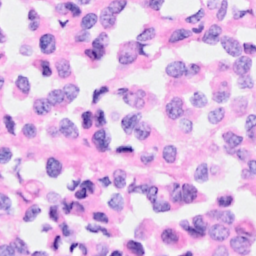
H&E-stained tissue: Breast